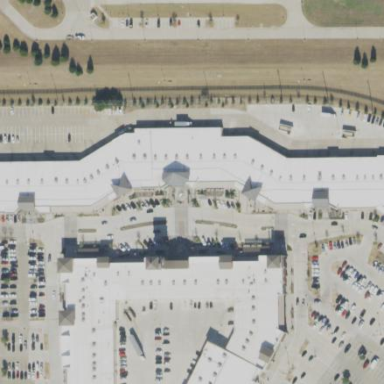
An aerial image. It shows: Flat-roofed retail building.